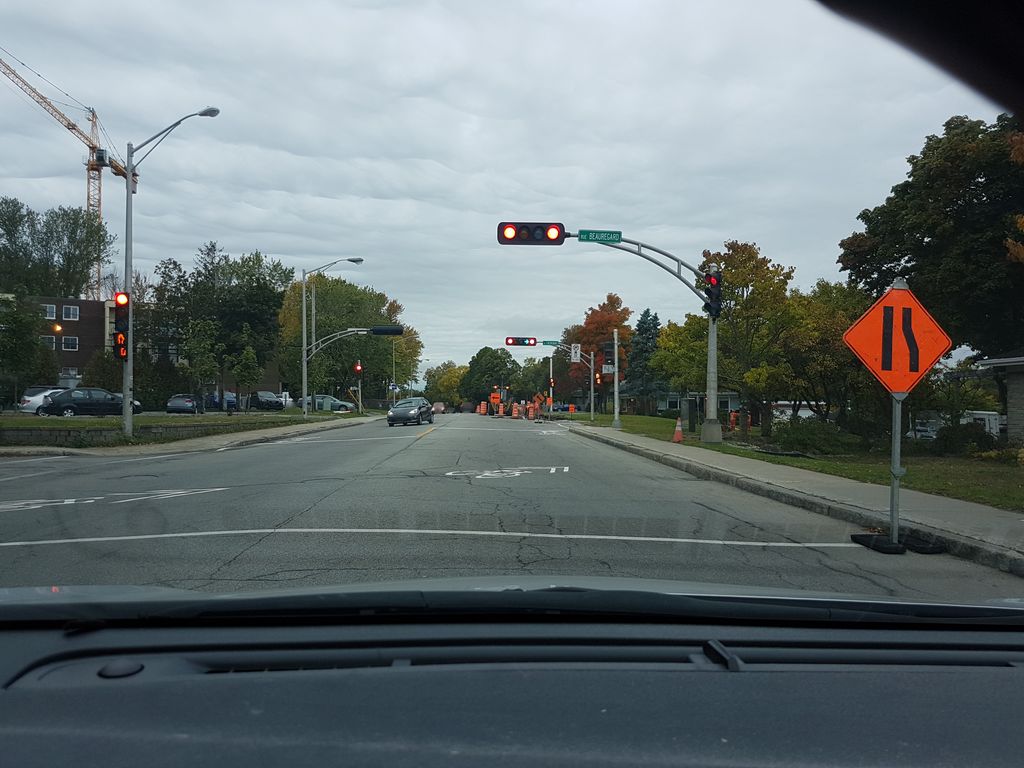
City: quebec_city